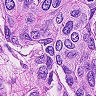
Metastatic tissue present: yes